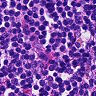
Metastatic tissue present: no